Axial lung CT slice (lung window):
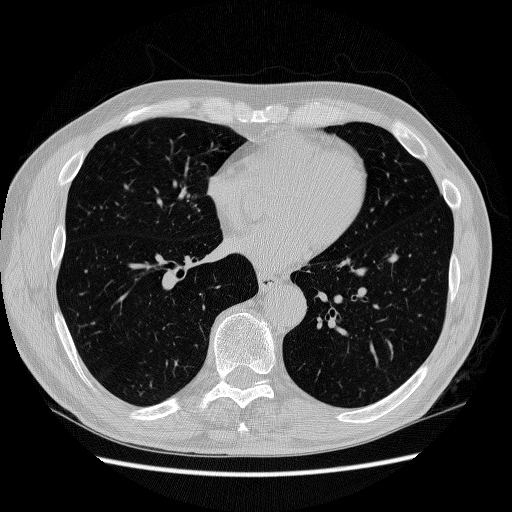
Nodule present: no